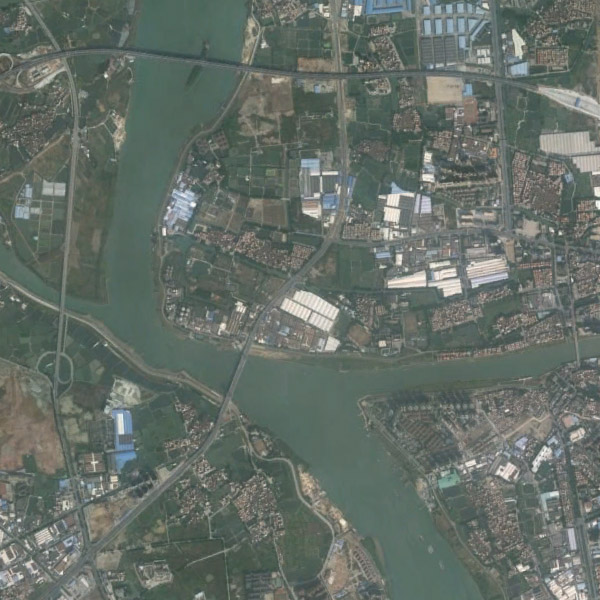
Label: River